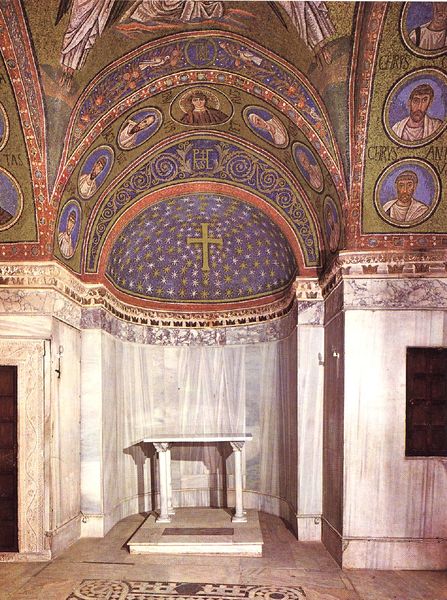
Titel: Ravenna, Erzbischöfliche Kapelle (Capella Arcivescovile), Mosaike
Standort: Ravenna, Erzbischöflicher Palast (EU - I - Emilia-Romagna)
Schlagwörter: blau, gott, himmel, weiß, köpfe, marmor, männer, raum, tisch, rot, malerei, gesichter, gesicht, rahmen, sockel, stein, porträt, kirche, gold, rund, schrift, bilder, bogen, kuppel, blue, church, papst, table, zahlen, ornamente, wandmalerei, picture, floor, granit, podest, foto, bögen, fussboden, nische, kreuz, religion, sterne, mosaik, altar, girlanden, photo, pfarrer, christus, jesus, angel, apsis, fresken, priester, kapelle, heiliger, deckenfresken, heilige, maria, saint, cross, marble, deckenmalerei, wölbung, romanisch, apse, cathedral, evangelisch, christ, apostel, byzantinisch, christian, saints, neobyzantinisch, mosaic, chapel, grave, stars, dom, holy, david, alcove, byzantine, ca, chappel, remnants, early christian, votivkapelle, apostels, akirche, bishop, christain, marble floor, church room, domed roof for room with cross painted, marble wall, holy place, rondelles